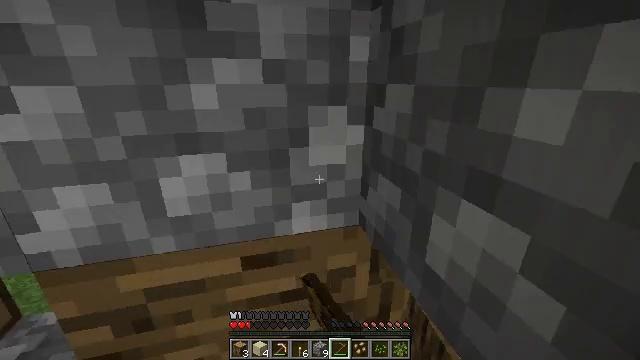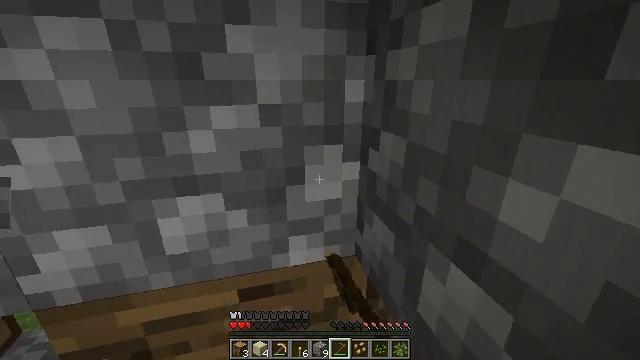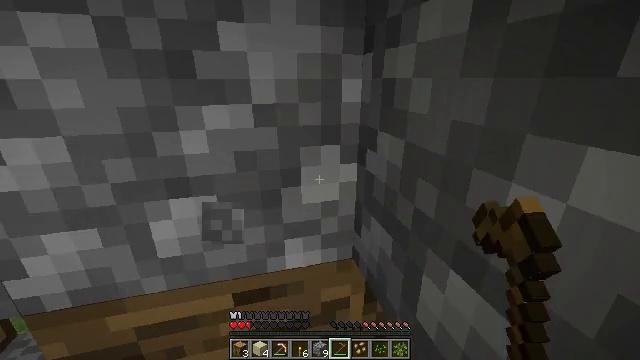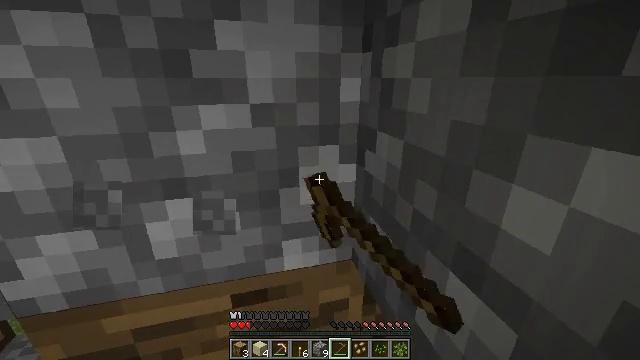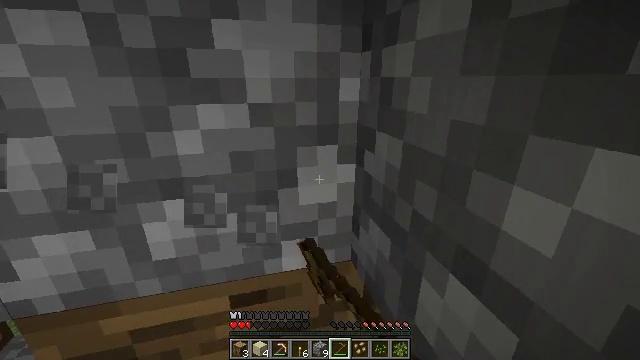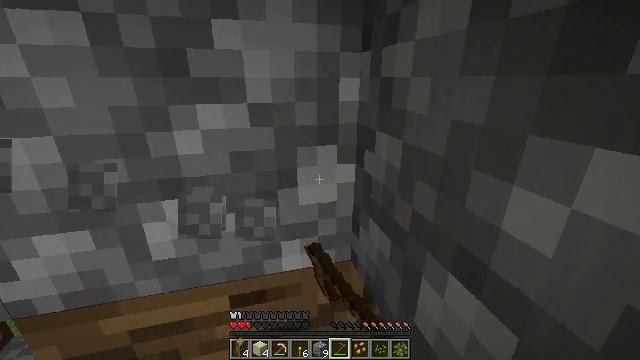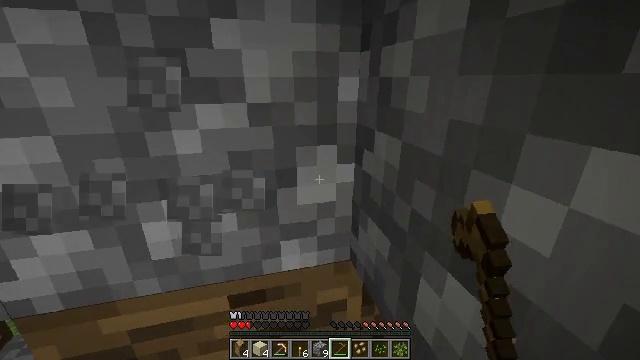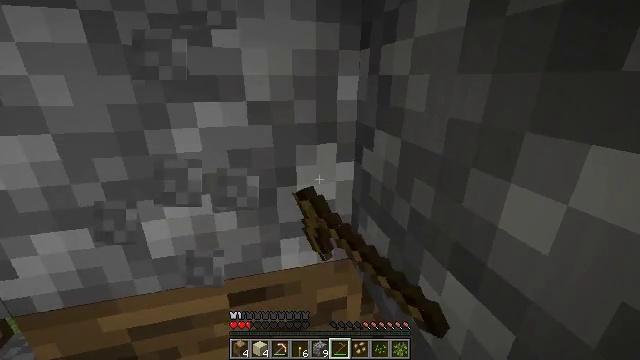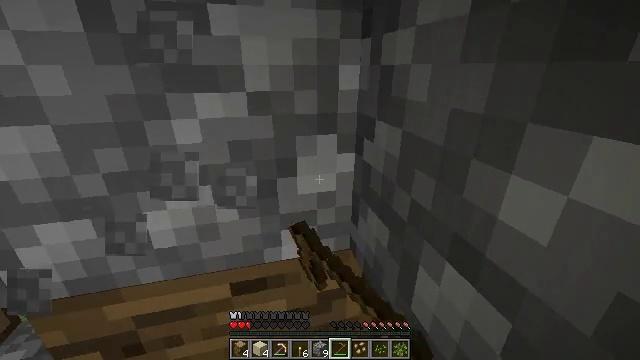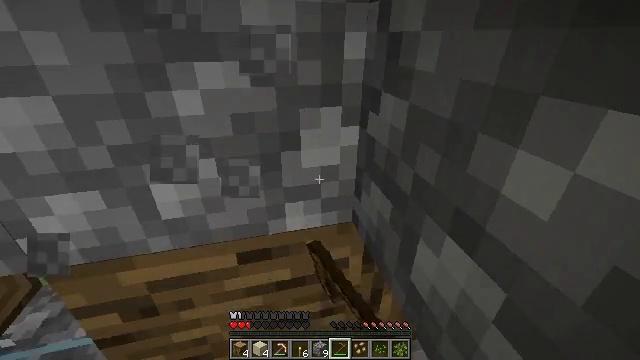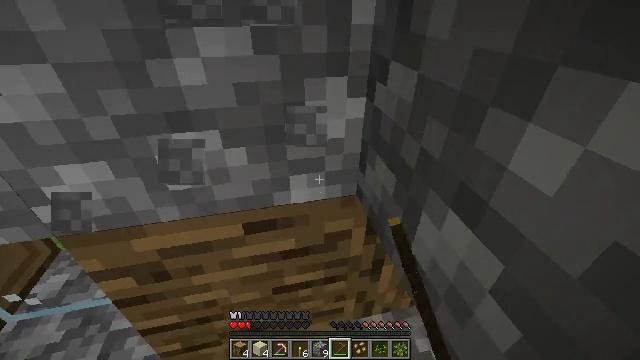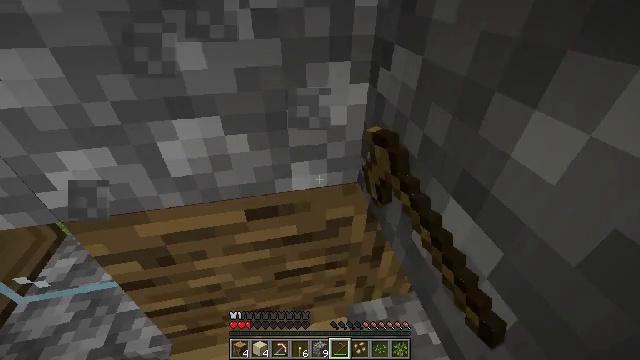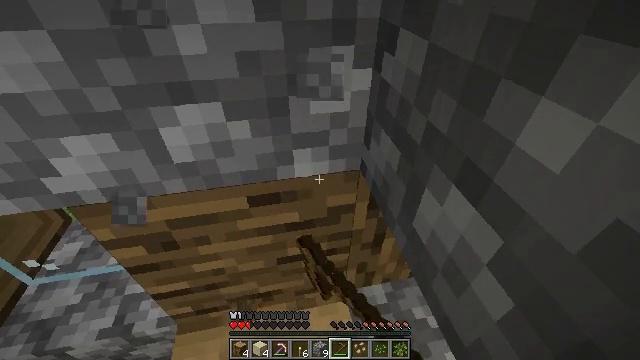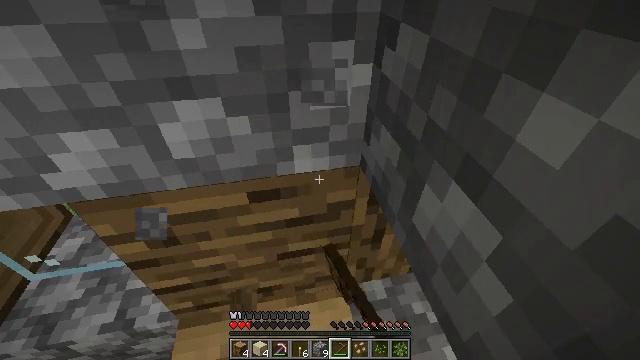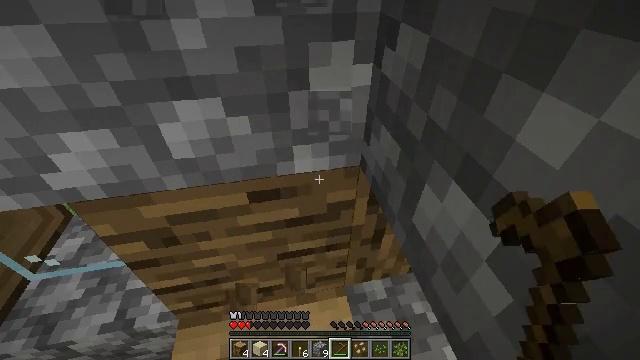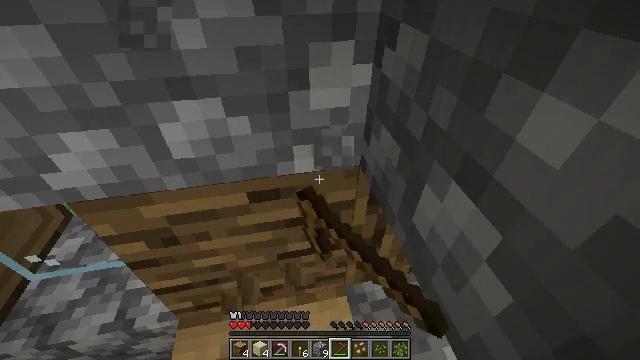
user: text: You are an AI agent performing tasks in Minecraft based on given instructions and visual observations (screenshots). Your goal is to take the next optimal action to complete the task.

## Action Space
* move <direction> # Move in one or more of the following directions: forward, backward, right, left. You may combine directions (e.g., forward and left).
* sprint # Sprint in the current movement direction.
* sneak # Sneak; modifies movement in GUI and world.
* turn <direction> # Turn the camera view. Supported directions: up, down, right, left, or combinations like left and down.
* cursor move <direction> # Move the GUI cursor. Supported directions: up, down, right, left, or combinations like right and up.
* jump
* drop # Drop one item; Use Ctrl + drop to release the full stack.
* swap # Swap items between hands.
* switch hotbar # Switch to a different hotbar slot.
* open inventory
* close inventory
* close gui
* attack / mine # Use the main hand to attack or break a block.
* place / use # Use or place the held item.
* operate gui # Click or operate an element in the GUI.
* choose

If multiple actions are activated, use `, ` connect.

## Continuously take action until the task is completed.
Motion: motion action
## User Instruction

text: Mine the oak log.
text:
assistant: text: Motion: attack / mine
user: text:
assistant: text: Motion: attack / mine
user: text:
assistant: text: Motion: attack / mine
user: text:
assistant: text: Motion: attack / mine
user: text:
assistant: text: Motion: attack / mine
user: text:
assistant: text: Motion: attack / mine
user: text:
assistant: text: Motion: attack / mine
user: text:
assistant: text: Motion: turn down, attack / mine
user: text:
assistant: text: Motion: turn down, attack / mine
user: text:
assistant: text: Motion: turn left and down, attack / mine
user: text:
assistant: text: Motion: turn down, attack / mine
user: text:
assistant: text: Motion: turn down, attack / mine
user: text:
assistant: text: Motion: attack / mine
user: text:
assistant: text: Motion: attack / mine
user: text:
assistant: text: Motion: attack / mine
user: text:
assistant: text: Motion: attack / mine
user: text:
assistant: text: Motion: attack / mine
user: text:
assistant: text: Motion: attack / mine
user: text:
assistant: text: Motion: attack / mine
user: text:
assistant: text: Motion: attack / mine
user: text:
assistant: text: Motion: attack / mine
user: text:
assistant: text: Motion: attack / mine
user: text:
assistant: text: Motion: attack / mine
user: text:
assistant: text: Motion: turn down, attack / mine
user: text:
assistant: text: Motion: attack / mine
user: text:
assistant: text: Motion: attack / mine
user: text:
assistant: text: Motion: attack / mine
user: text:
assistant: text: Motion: attack / mine
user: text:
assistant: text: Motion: attack / mine
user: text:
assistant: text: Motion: attack / mine